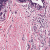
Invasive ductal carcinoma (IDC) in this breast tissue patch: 0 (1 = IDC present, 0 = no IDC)